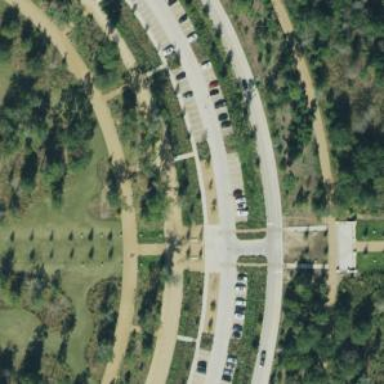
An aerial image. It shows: Path.